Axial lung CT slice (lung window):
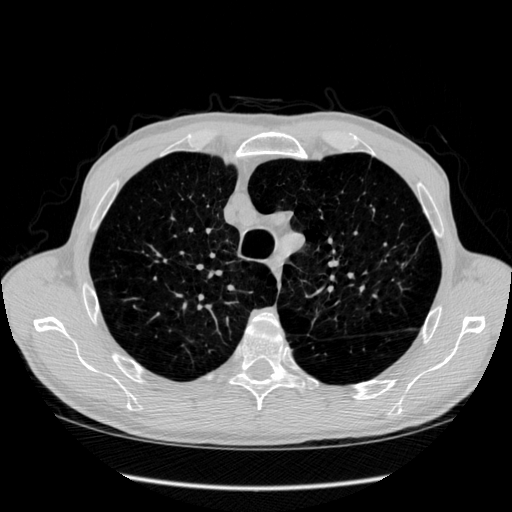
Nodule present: no